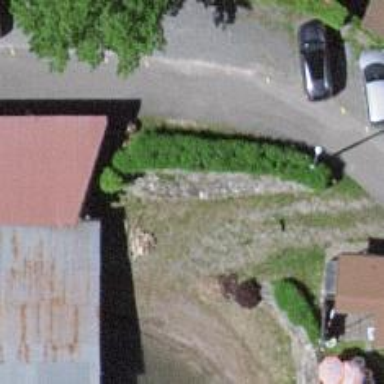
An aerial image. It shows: Hedge acting as barrier.